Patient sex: F
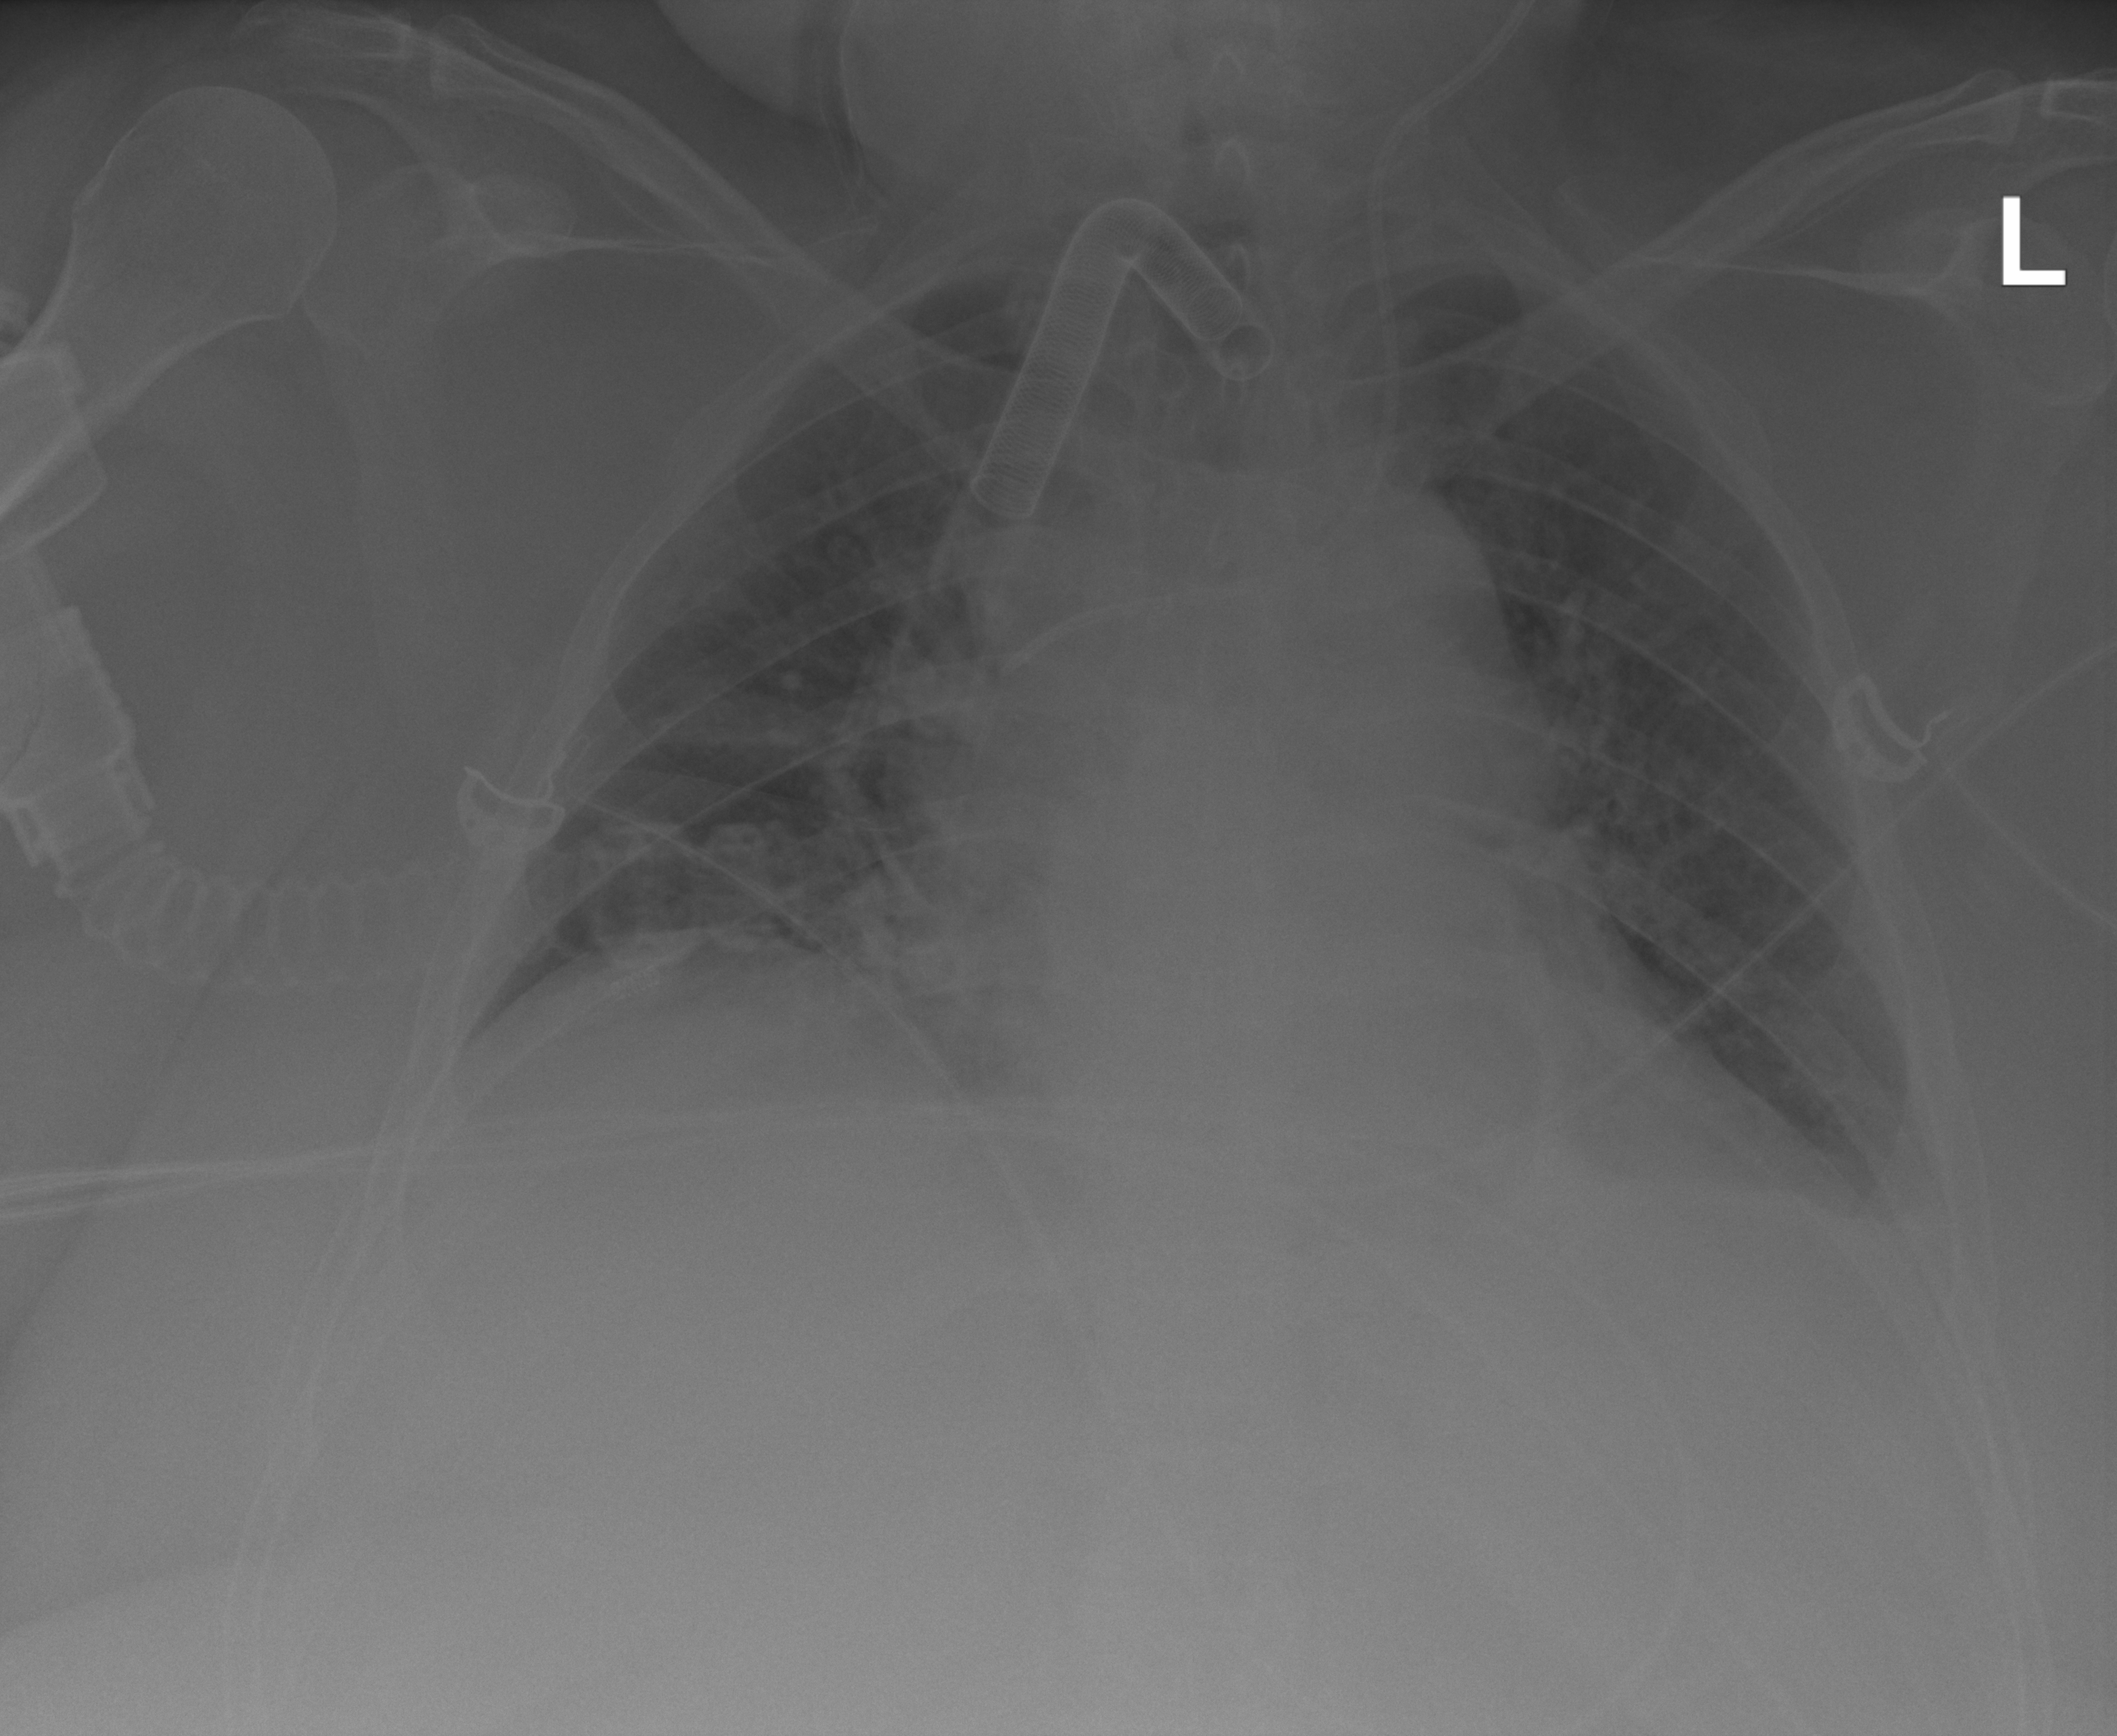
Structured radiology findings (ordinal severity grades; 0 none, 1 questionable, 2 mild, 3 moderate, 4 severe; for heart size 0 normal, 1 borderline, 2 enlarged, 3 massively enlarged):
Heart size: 2
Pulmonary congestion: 2
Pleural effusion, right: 0
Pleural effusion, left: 2
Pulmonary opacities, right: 2
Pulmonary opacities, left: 2
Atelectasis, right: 1
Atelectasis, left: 0